Question: When inspecting Websocket frames via Chromes' debug console, is the field measuring the payload in bytes?

Obviously, it's the length of of the message. But, each character is one byte, right? If that is true, it's safe to say on my screenshot that 56, and 53 bytes were sent?
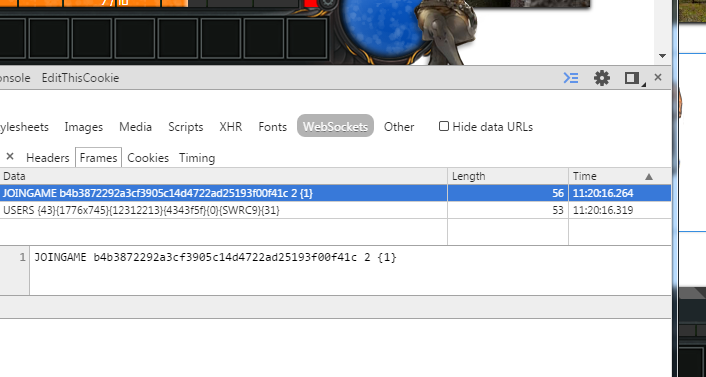
Answer: Yes, the length reported in Chrome is the length of the payload in bytes.
There is some additional overhead in the message itself beyond just what the payload length reports (both webSocket frame overhead and TCP/IP overhead, though it is fairly efficient in overhead). You can see the webSocket frame format <URL> .
In your screenshot, 53 and 56 bytes of message payload were sent, but something a little larger than that went over the actual wire. You could count the characters in the data it reports was sent and that length should match the reported length. Keep in mind that TCP is a reliable protocol so there is extra TCP/IP protocol related to the reliable delivery of any packet, including ACKS sent back to confirm delivery, unique packet numbers, etc..., but that extra data is relatively small.